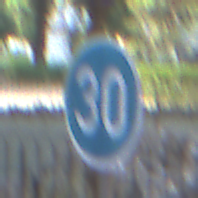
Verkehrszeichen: VorgeschriebeneMindestgeschwindigkeit
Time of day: MorningAfternoon
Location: Outdoor (Suburban)
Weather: PartlyCloudy
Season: NotSpecified
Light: Natural